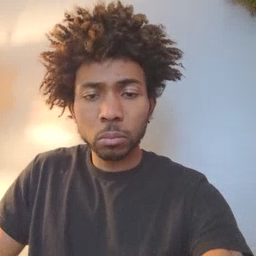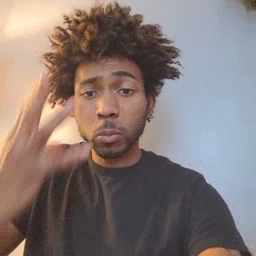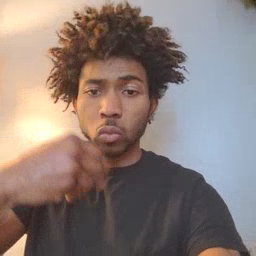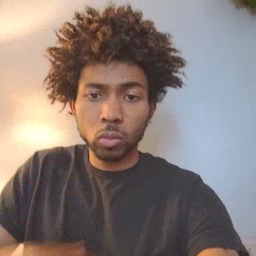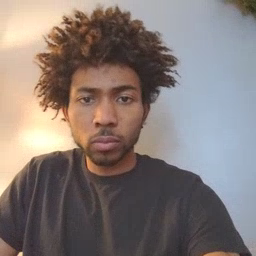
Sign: pretty